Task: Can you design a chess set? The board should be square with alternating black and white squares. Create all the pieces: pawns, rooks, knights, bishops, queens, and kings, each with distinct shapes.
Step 541:
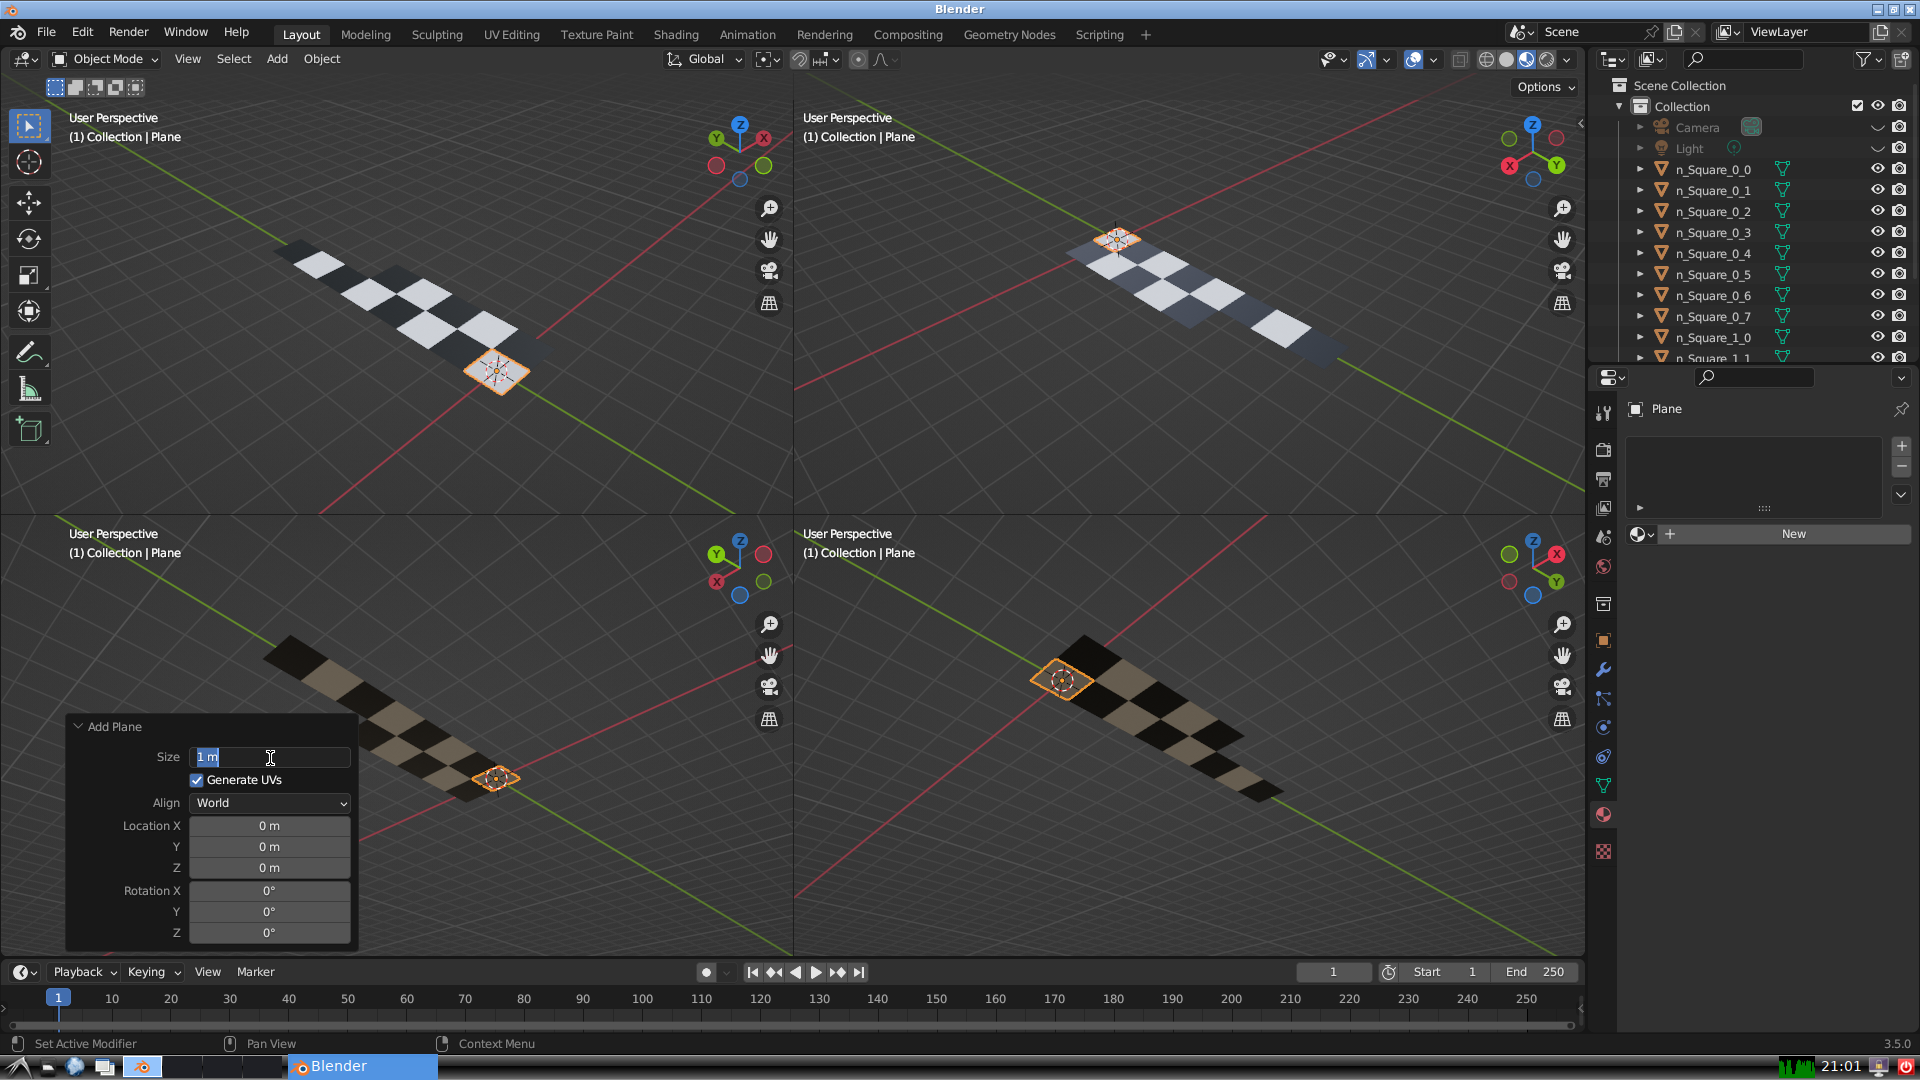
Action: input_text: 1.0